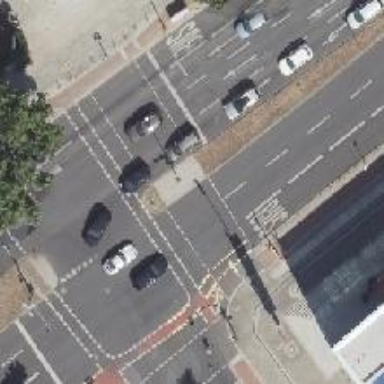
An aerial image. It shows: Footway that serves as traffic island.